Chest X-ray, PA view. Patient: 61 years old, sex M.
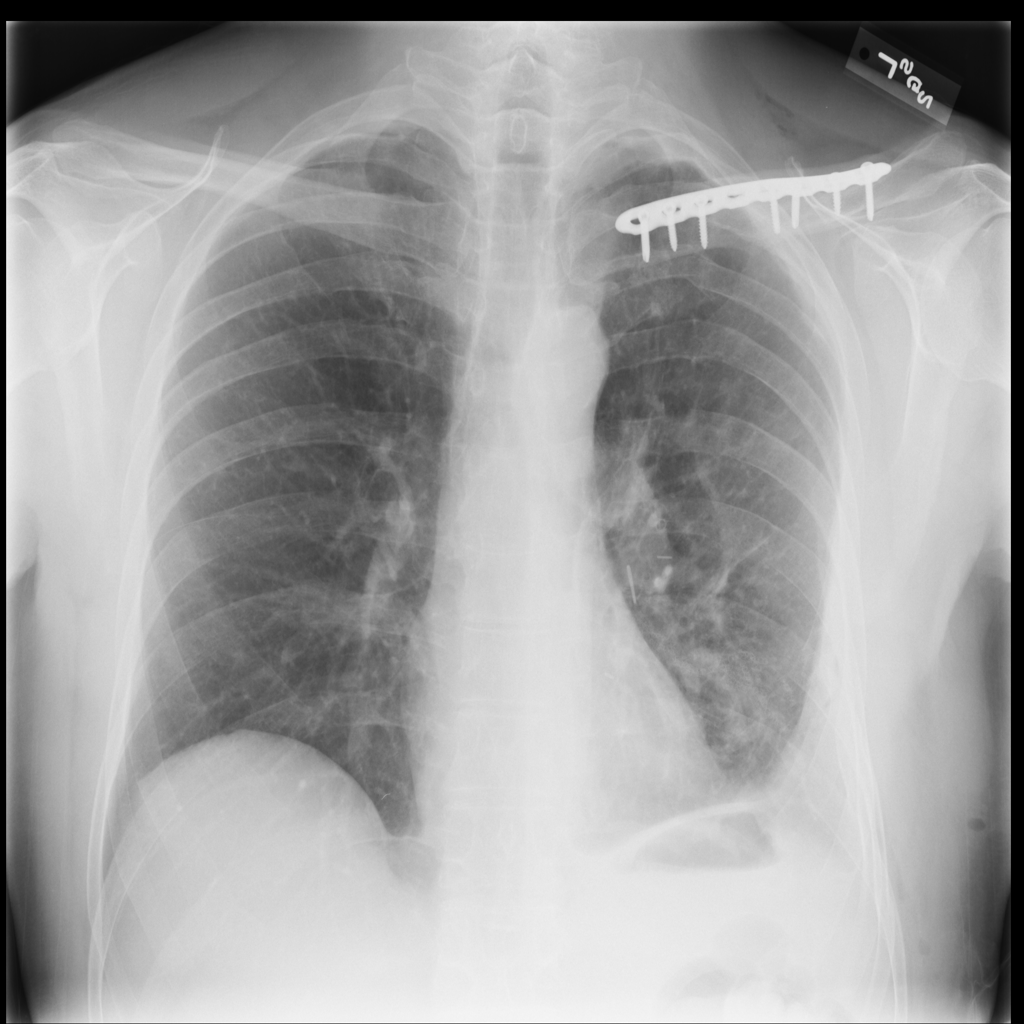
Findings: No Finding